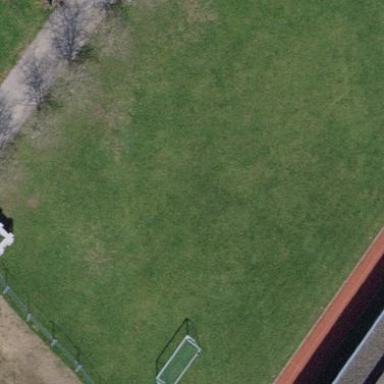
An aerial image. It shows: Grass pitch used for soccer.